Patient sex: M
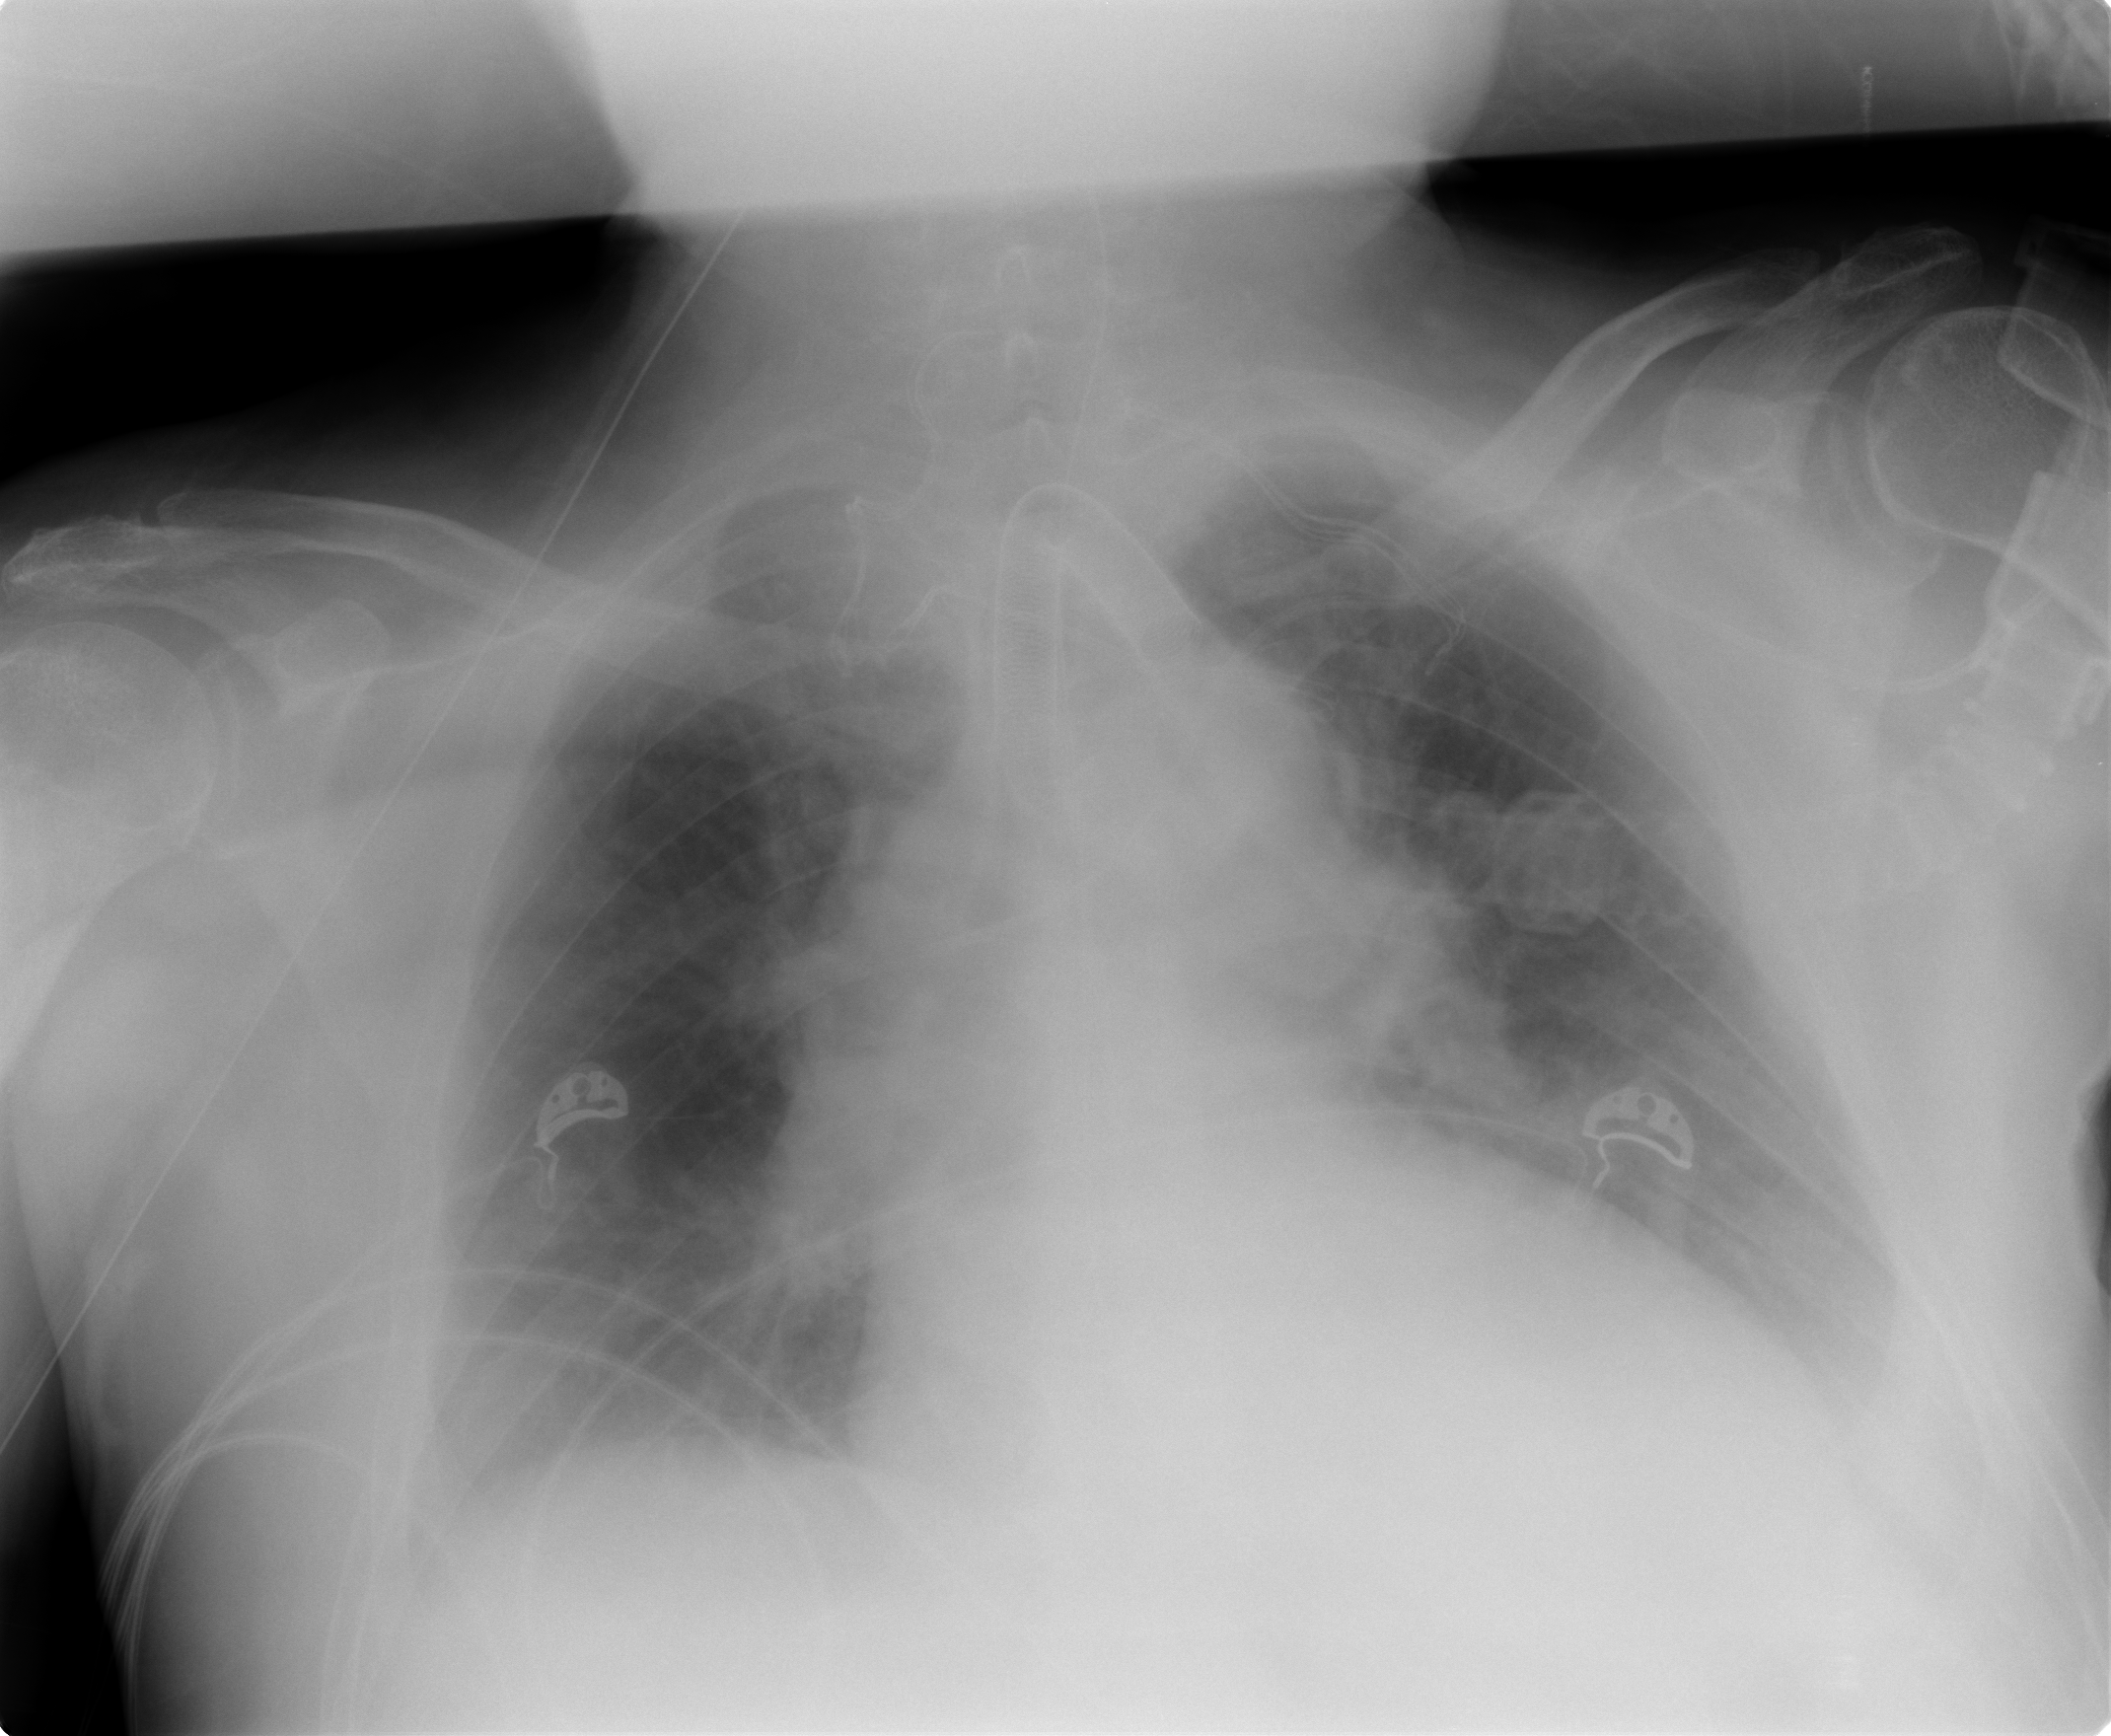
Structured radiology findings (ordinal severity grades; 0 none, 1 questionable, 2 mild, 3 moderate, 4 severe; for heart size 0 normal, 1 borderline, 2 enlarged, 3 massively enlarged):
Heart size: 2
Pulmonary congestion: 0
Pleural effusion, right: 1
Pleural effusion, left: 2
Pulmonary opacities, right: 1
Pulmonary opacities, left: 0
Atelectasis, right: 2
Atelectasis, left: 2